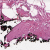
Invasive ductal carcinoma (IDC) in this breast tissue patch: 0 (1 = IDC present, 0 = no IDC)